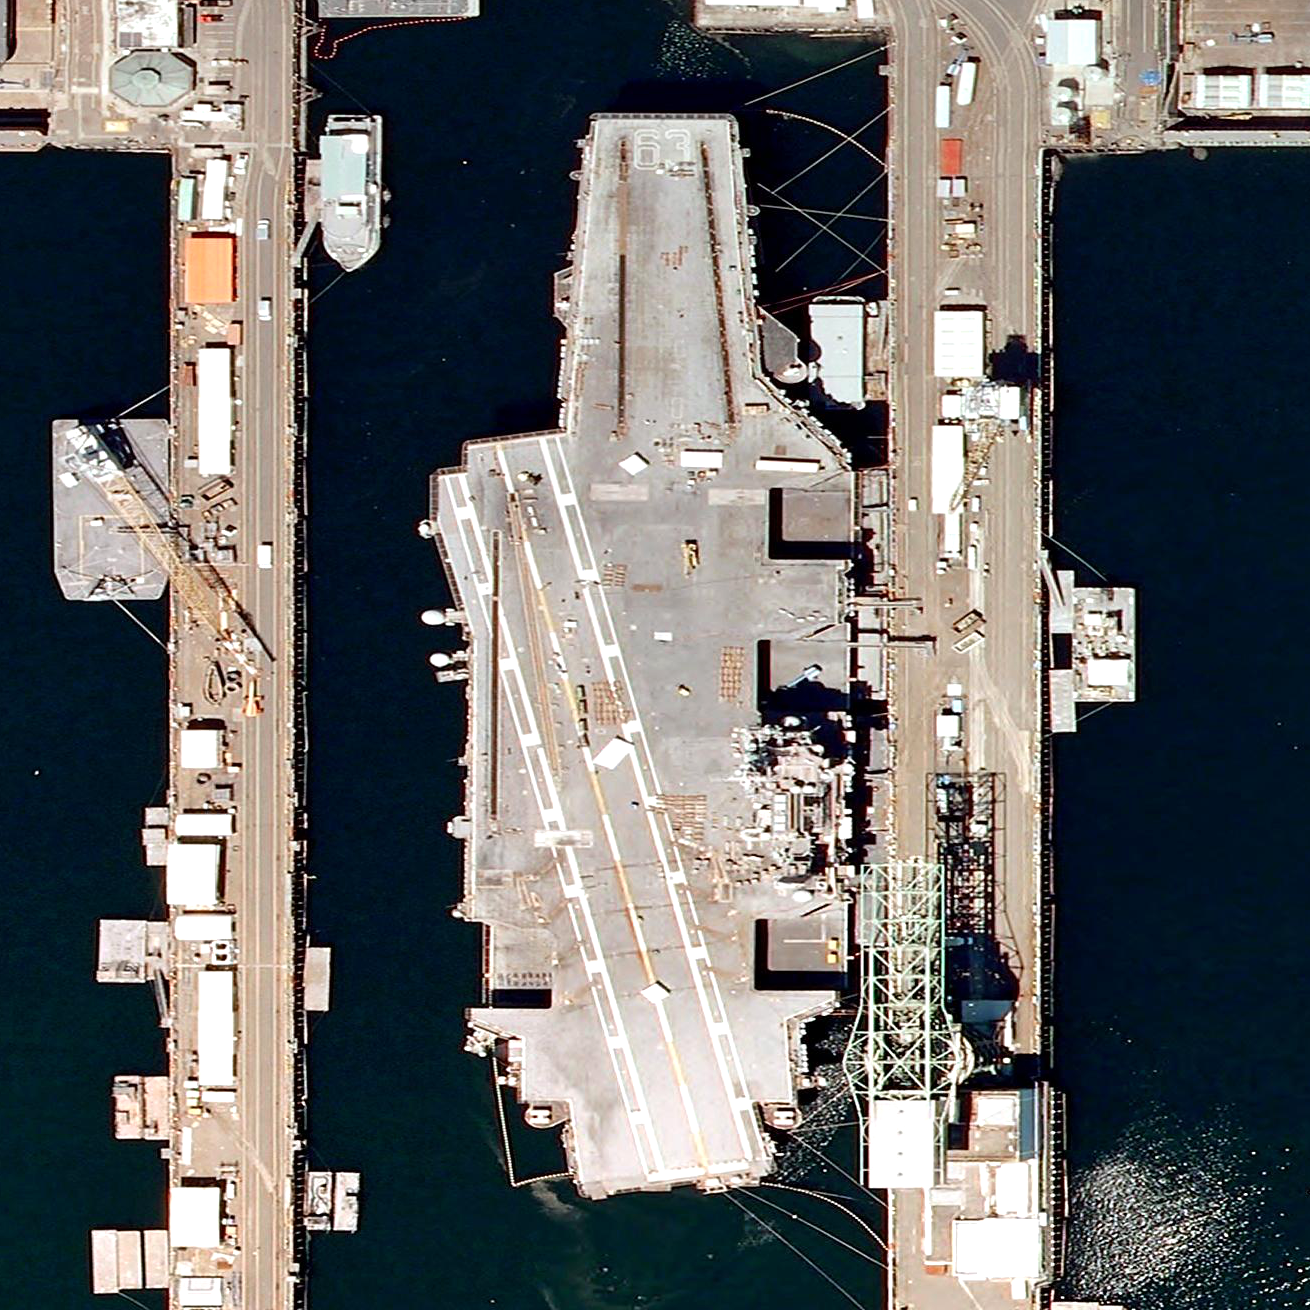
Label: aircraft_carrier